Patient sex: M
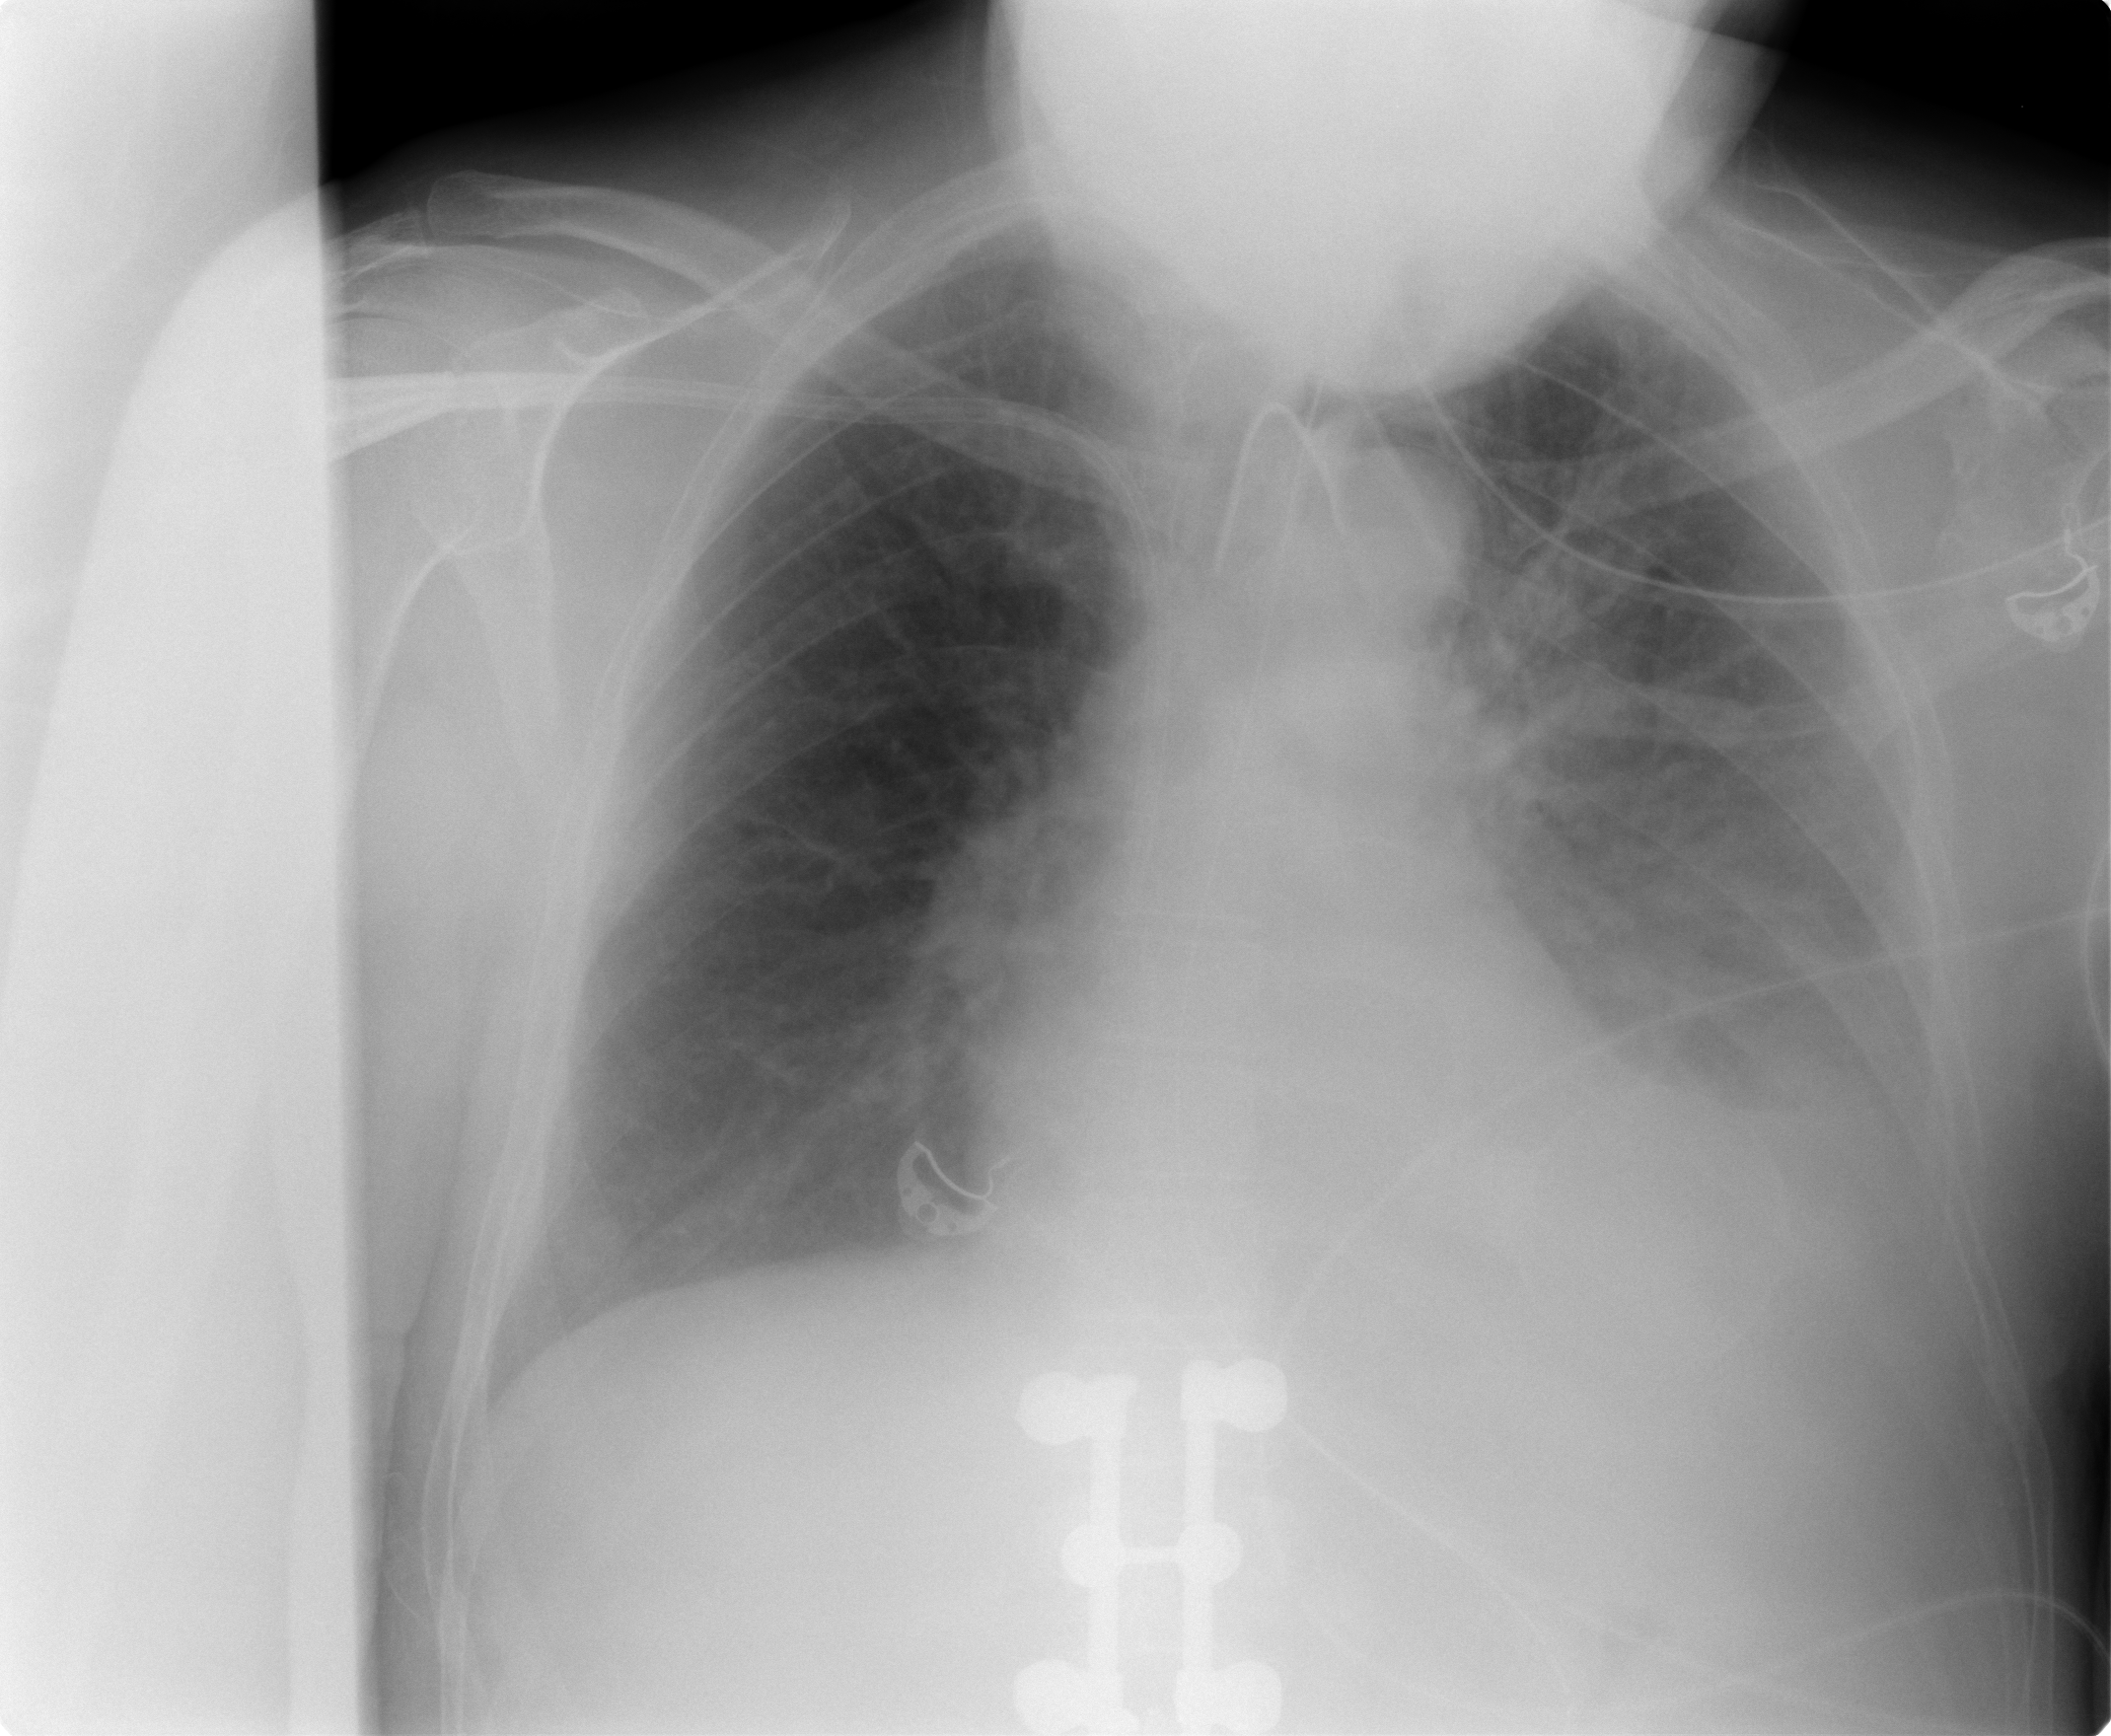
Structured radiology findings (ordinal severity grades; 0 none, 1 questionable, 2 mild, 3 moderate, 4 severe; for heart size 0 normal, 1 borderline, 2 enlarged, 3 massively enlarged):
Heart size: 0
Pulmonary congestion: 2
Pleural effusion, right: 0
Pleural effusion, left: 3
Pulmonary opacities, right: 0
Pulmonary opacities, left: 1
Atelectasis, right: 2
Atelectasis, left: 2